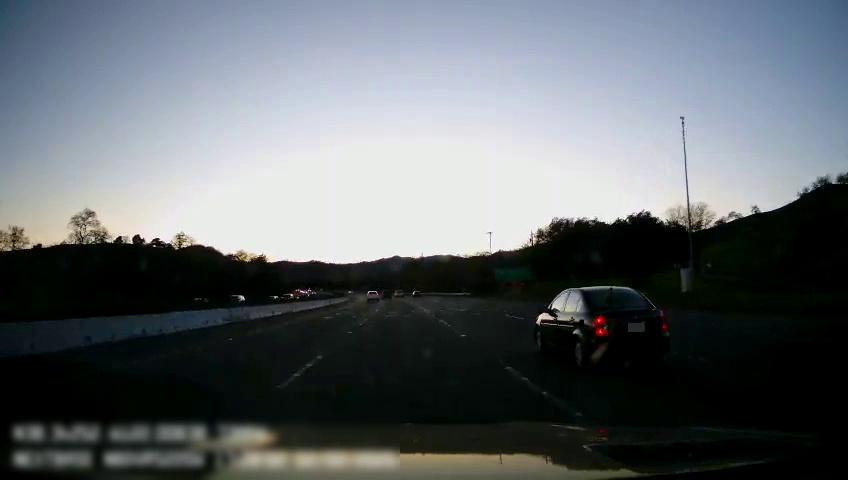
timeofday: Day
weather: Cloudy
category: Drivable Space
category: Vehicles | SUV
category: Vehicles | Van
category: Vehicles | Truck
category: Vehicles | Car
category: Vehicles | Car
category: Lanes | Current Lane
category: Lanes | Current Lane
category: Lanes | Alternate Lane
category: Lanes | Alternate Lane
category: Traffic | Signs